Aerial crown-view tile of a tropical tree (Barro Colorado Island, Panama), acquired 20241112:
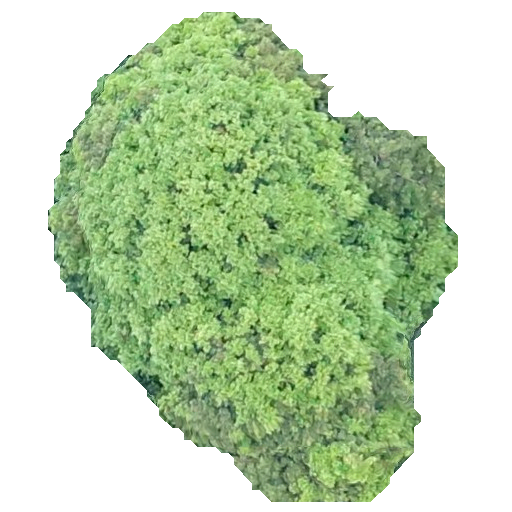
Species: Prioria copaifera
GBIF accepted scientific name: Prioria copaifera
Crown area: 212.192 m²